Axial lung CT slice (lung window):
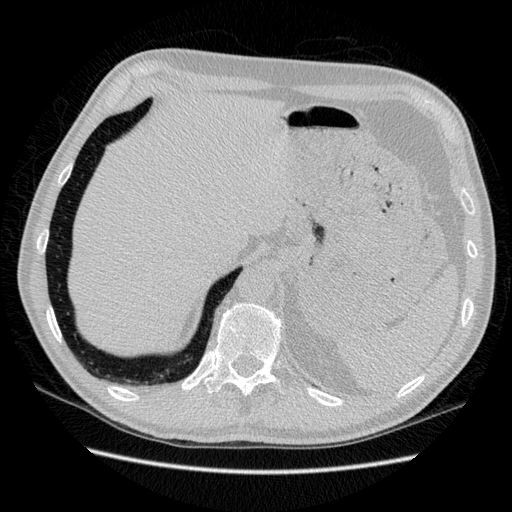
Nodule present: no